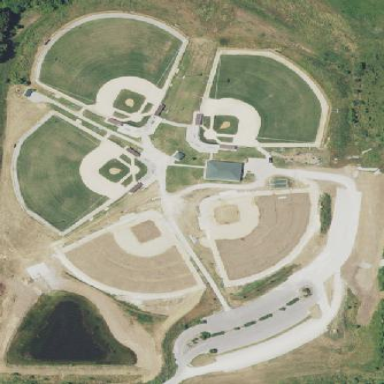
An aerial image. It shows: Sports center catering to baseball and softball enthusiasts.